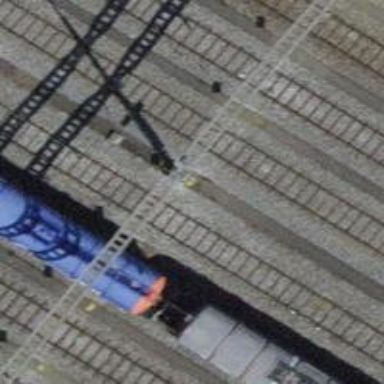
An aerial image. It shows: Railway yard with one track in service.